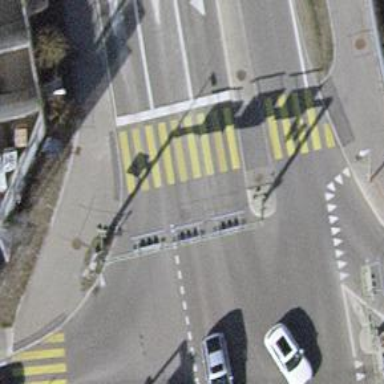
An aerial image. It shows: Road crossing with traffic signals.